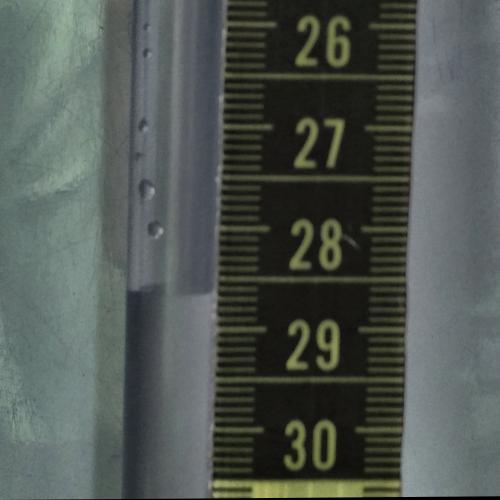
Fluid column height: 28.7 cm